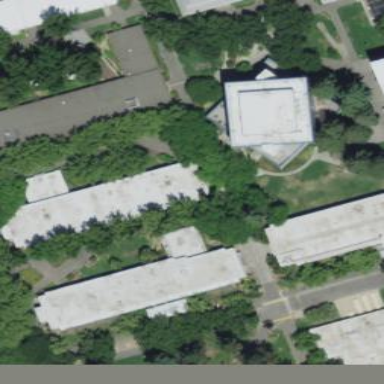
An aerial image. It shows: University building.